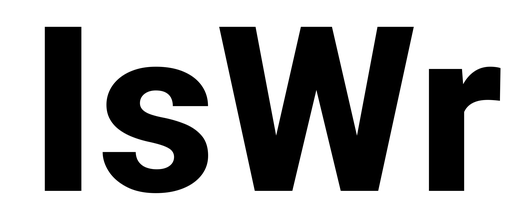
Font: Roboto_ExtraBold